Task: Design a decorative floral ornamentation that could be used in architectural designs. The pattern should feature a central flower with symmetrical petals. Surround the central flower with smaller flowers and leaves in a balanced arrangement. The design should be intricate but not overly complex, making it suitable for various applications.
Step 70:
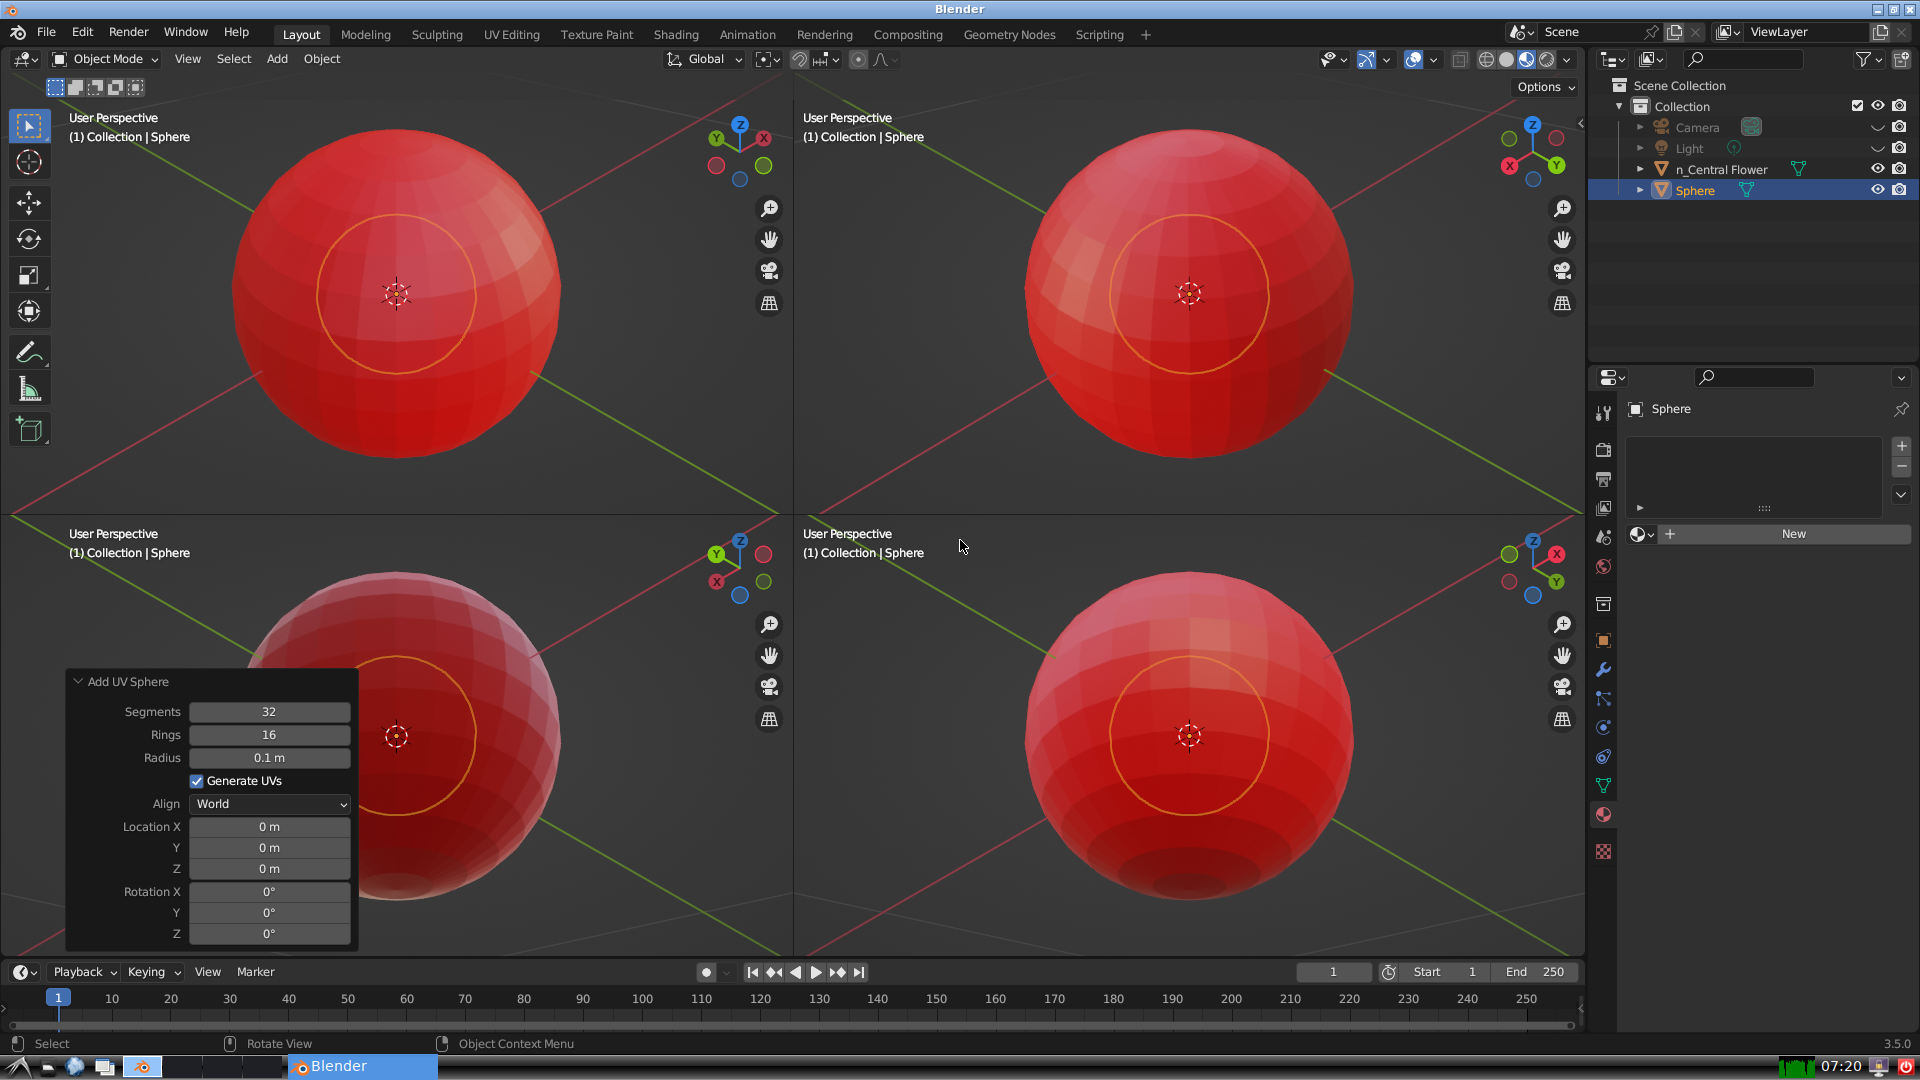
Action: {"mouse_move": [270, 827]}